Field crop: maize
Growth stage: 2
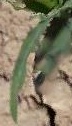
Species: maize